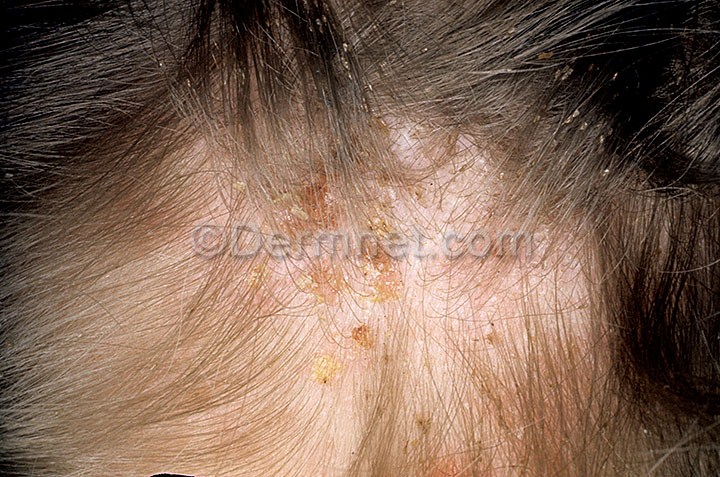
Disease: Scabies Lyme Disease and other Infestations and Bites